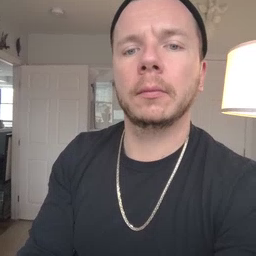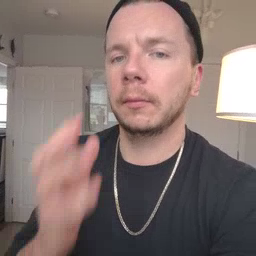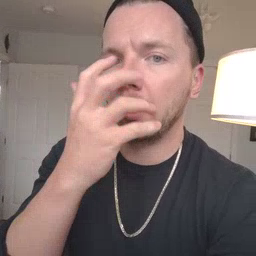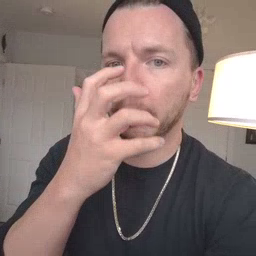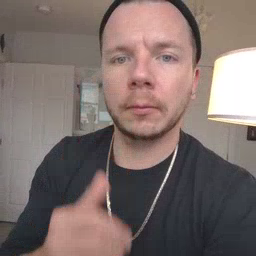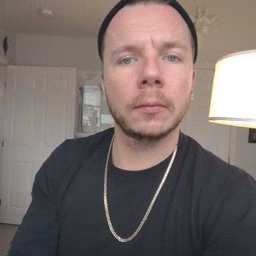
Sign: clown